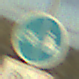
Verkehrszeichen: GetrennterRadUndGehwegRadwegLinks
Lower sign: HinweisDurchVerbaleAngabe2
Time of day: SunriseSunset
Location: Outdoor (Nature)
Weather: PartlyCloudy
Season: NotSpecified
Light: Natural